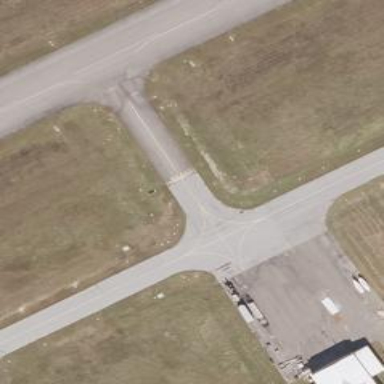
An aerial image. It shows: Asphalt taxiway at the airport.